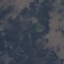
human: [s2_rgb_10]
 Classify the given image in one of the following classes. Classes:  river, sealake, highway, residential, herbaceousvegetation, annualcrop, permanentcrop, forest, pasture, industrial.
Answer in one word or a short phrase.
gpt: HerbaceousVegetation